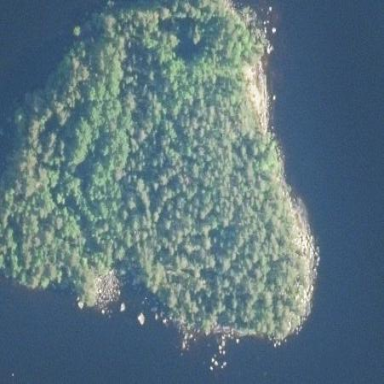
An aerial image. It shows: Islet.